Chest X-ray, AP view. Patient: 26 years old, sex F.
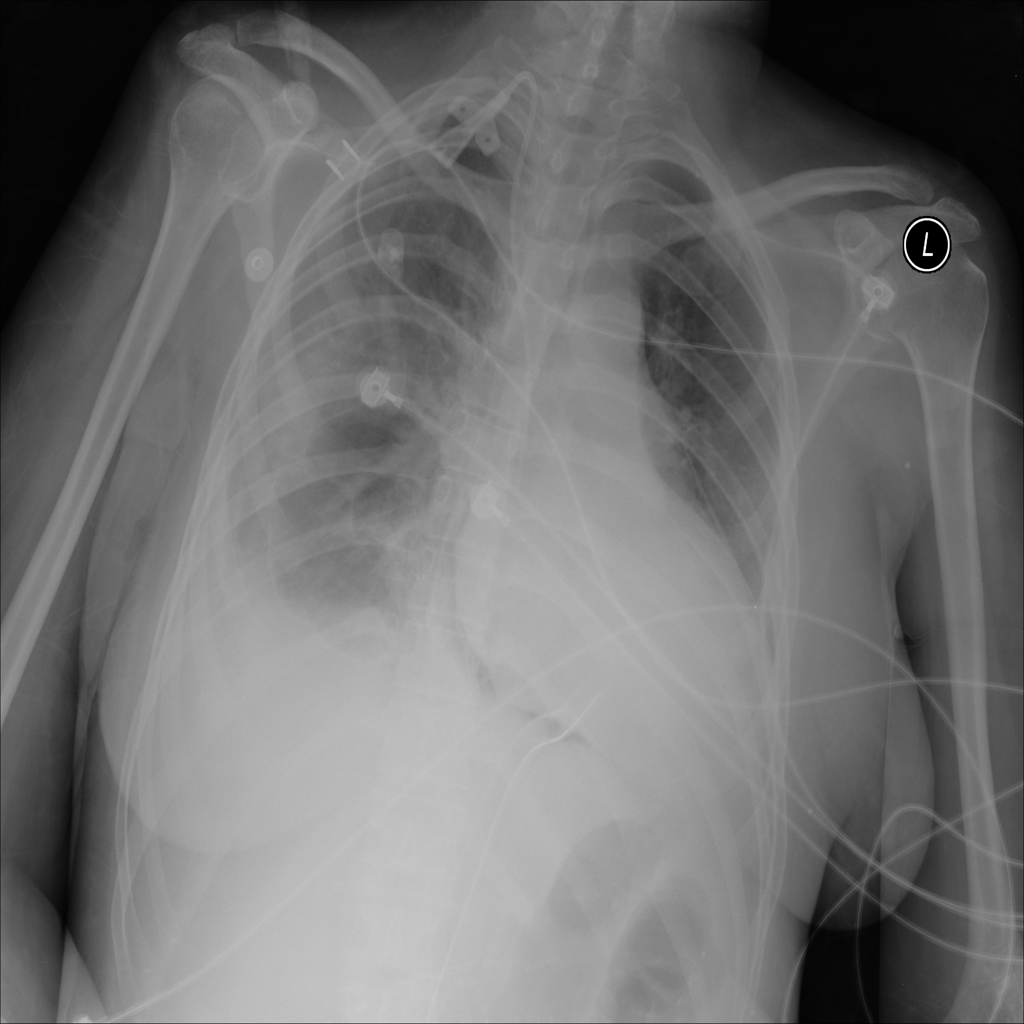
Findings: Effusion